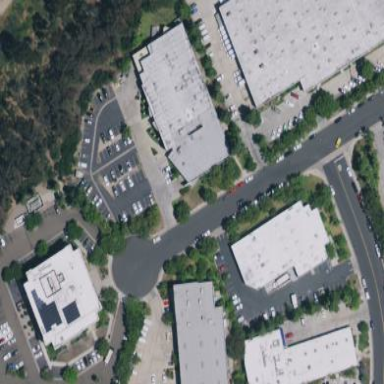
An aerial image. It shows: Industrial building.